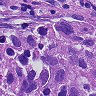
Metastatic tissue present: yes